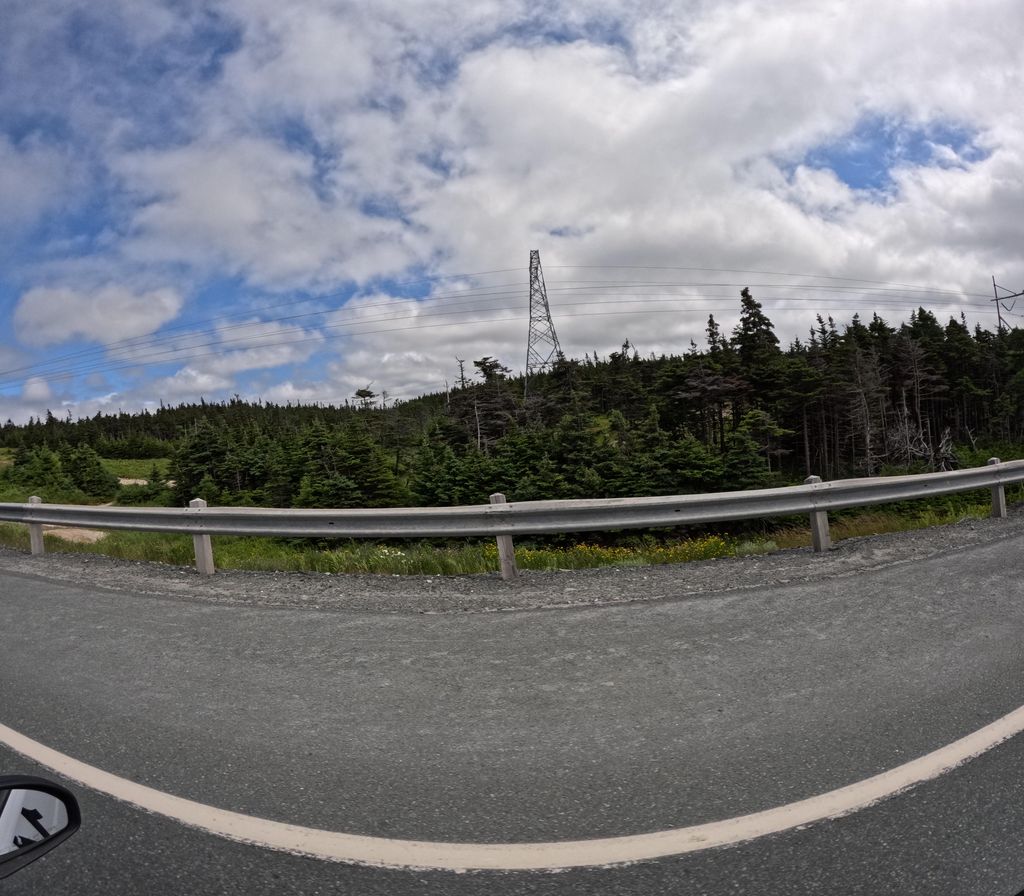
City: st_johns